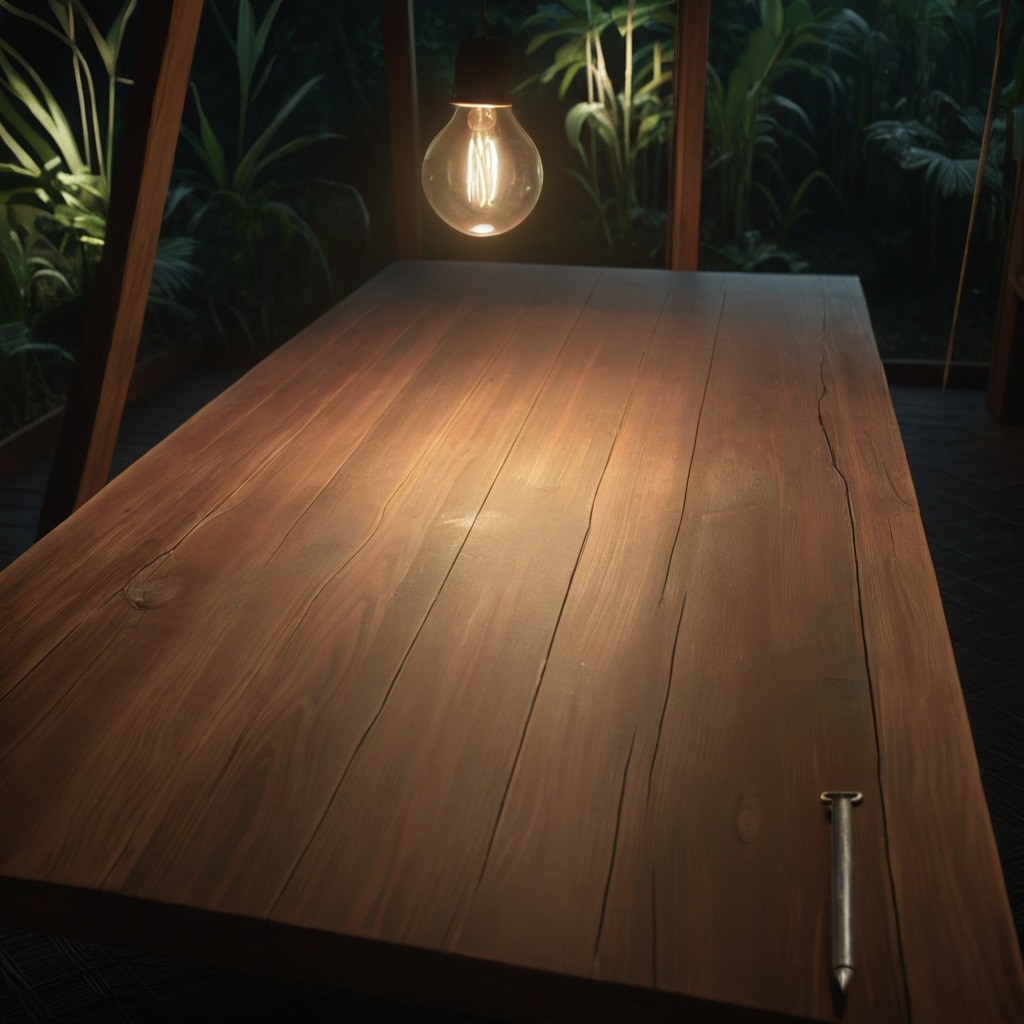
An iron nail is lying on the wooden table.